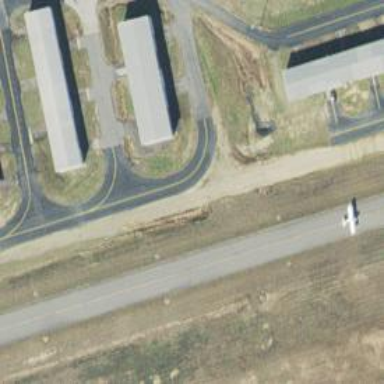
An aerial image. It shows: Image of taxiway at airport.